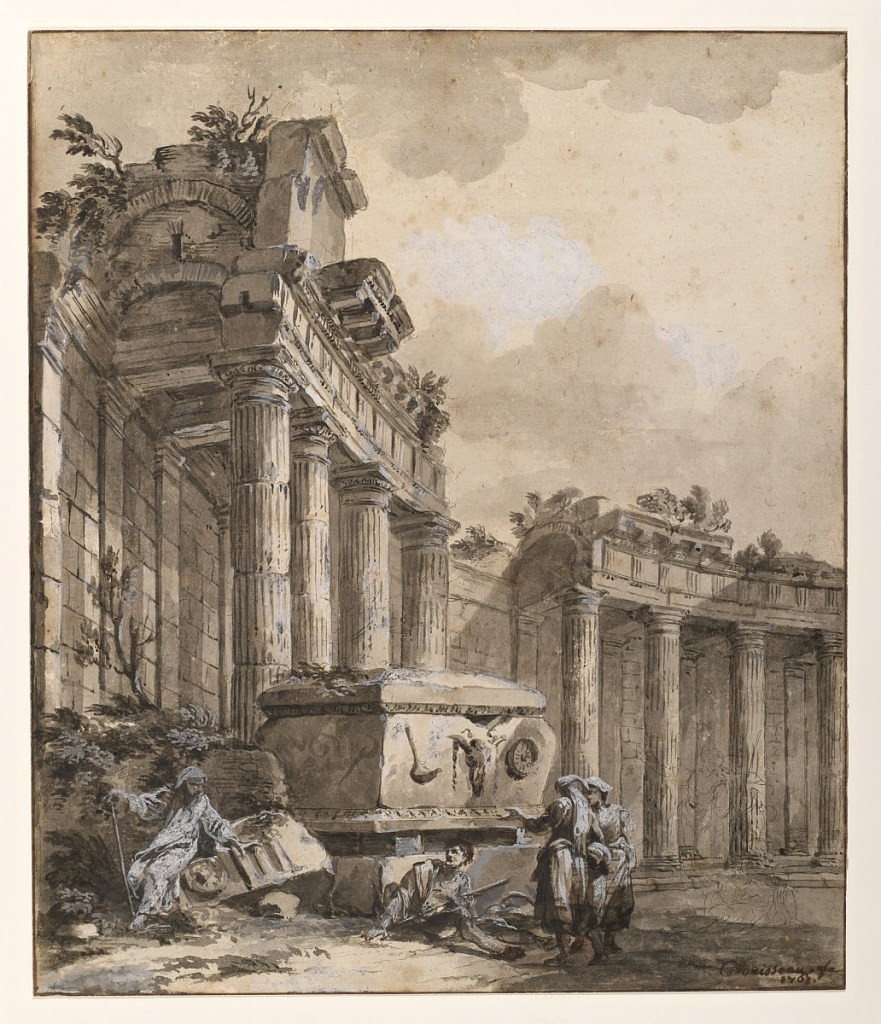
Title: Figures near a Ruined Colonnade
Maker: Charles-Louis Clérisseau, French, 1721 – 1820
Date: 1761
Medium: Pen and black ink, brush and brown and gray wash, white gouache on off-white laid paper
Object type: Drawing
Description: A ruined colonnade curves from left foreground to lower right. At the center of the composition a sarcophagus decorated with a cow skull serves as a resting place for a group of travelers. At lower right, an additional group of figures has been added with light pen strokes.